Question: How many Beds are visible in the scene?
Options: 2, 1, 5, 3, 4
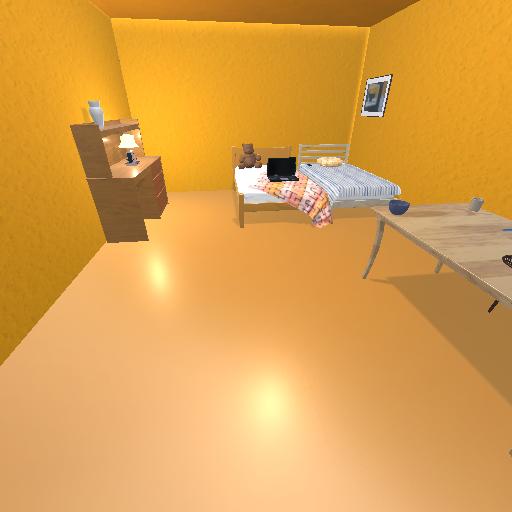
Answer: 2